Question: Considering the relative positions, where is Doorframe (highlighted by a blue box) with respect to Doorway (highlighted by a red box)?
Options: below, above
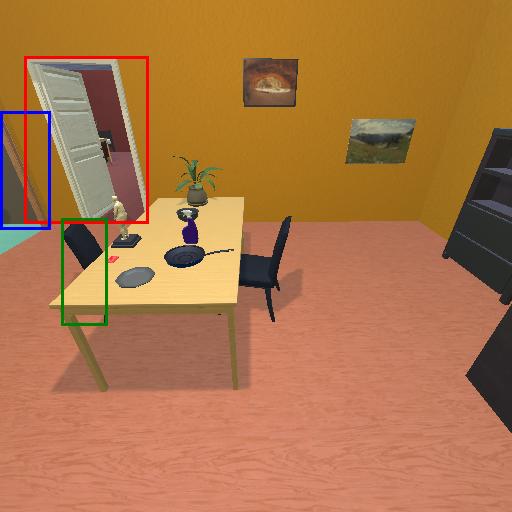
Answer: below